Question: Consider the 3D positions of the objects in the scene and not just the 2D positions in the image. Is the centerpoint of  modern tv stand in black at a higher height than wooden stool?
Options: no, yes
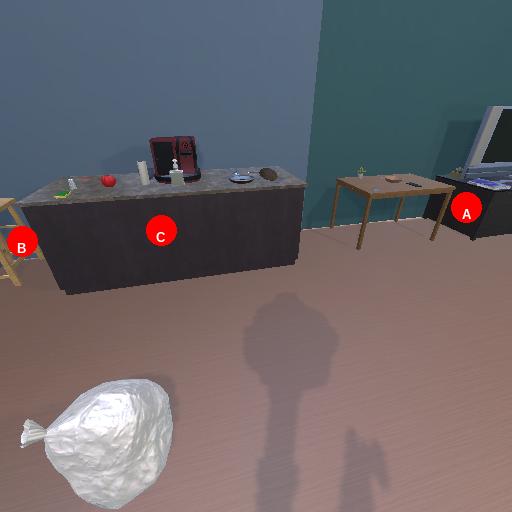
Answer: no